Question: I am working on a battery of automatic tests which executes on running with KSH. Those VMs are independant and they have practically the same file. I would like to study their differences by launching:
'''
tkdiff /usr/system/.profile system@{external_IP}:/usr/system/.profile
'''
on the first VM but it doesn't work.

I suppose that directly accessing a hidden file is not possible. Is there a solution to my problem, or maybe an alternative?
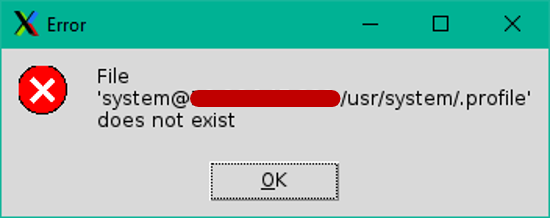
Answer: You are using the filename convention "user@host:/path/to/file" for the second argument to 'tkdiff'.
That convention for naming is not native to Ksh, but instead is understood by some programs like 'scp' and others (which can be interactive, e.g. to ask for a password for the remote system or other authentication related questions).
But from the 'tkdiff' man page, it does not mention having built-in support for that filenaming convention , and neither is such support built into 'ksh'.
So you may need to use two steps, first to use 'scp' or similar to copy the remote file locally then then use 'tkdiff' with one argument the local file and the other the file-just-copied, or arrange to 'mount' part of the other VM filesystem locally, and then use 'tkdiff' with appropriate arguments.
Obviously, both files need to be readable by your userid or the user specified on the userid@host:/path/to/file for this to work.